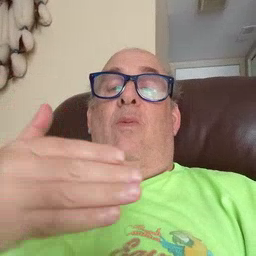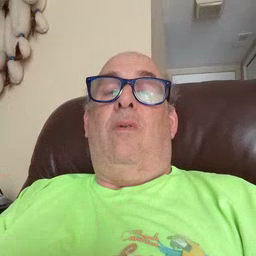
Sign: room